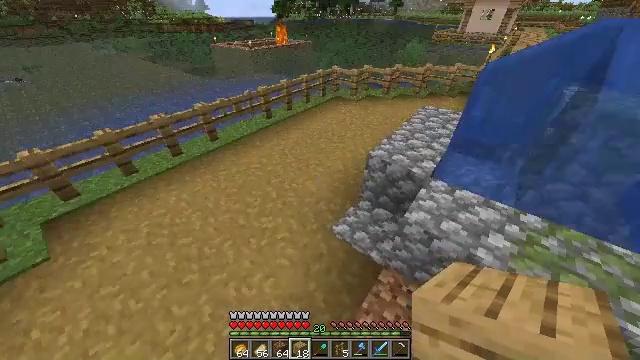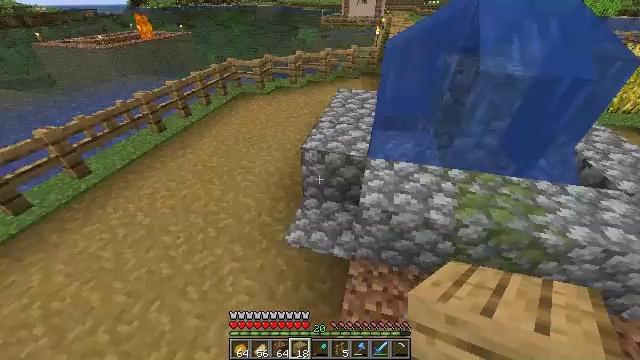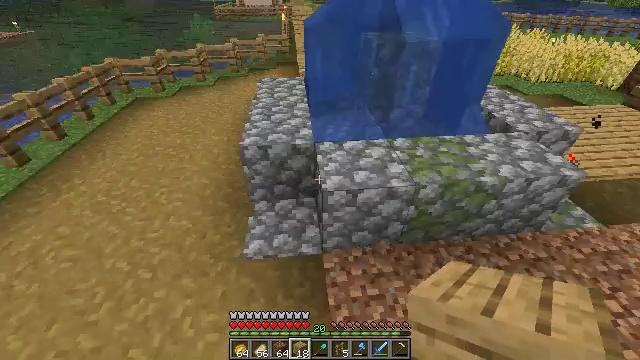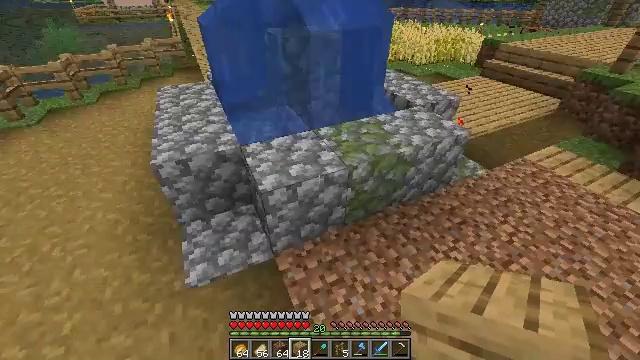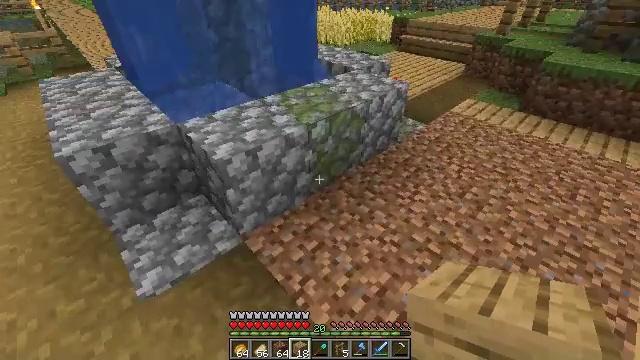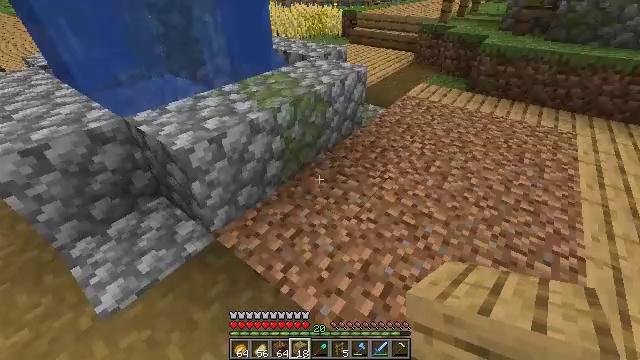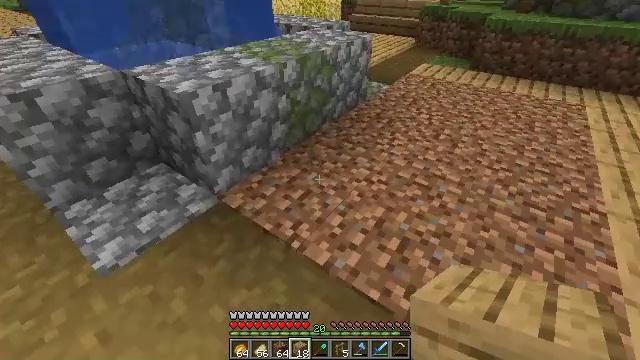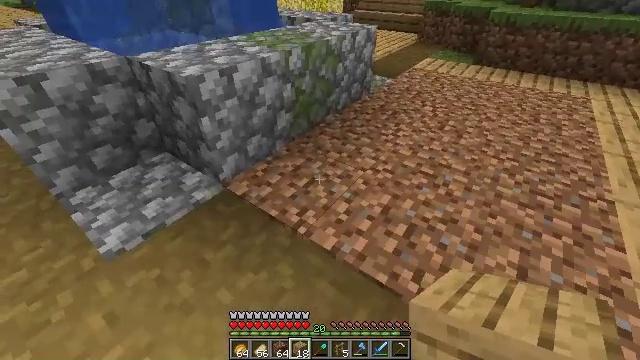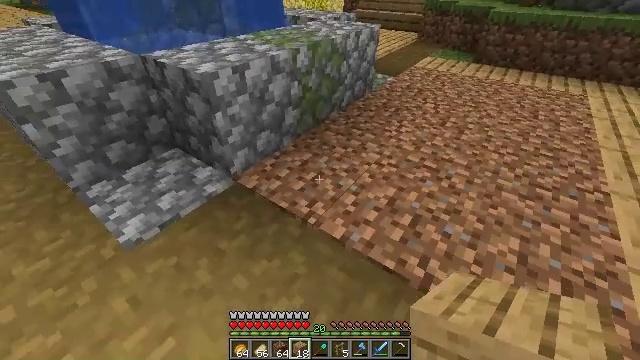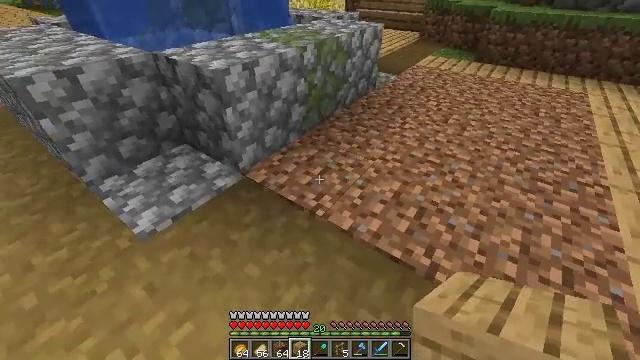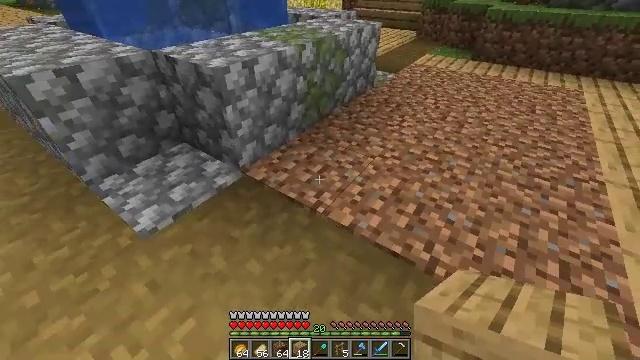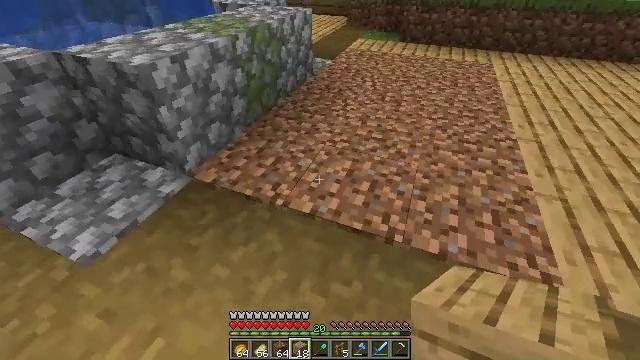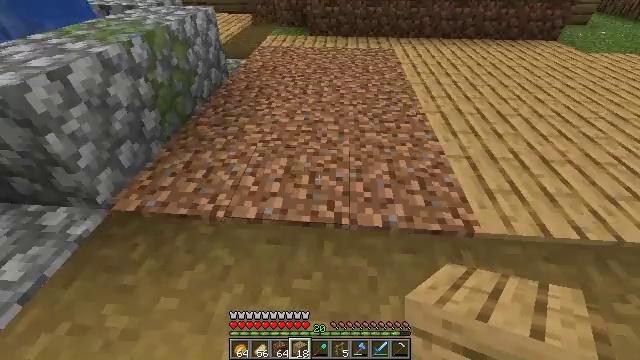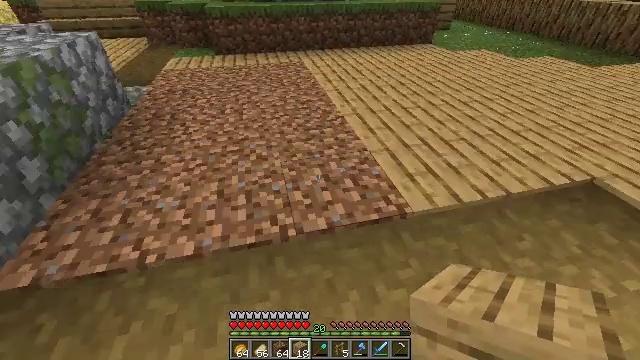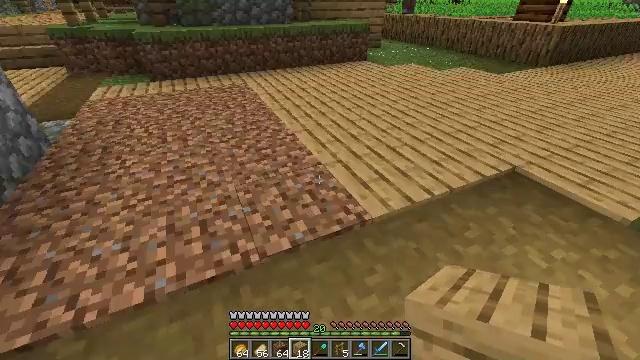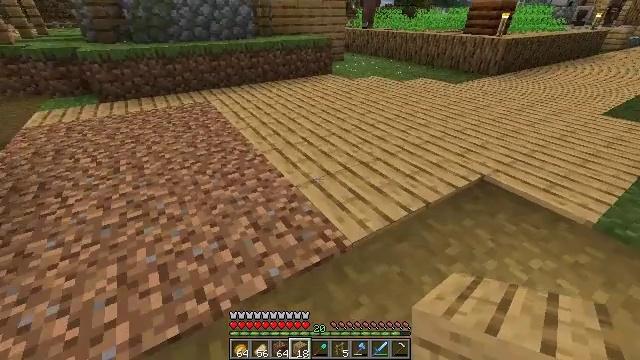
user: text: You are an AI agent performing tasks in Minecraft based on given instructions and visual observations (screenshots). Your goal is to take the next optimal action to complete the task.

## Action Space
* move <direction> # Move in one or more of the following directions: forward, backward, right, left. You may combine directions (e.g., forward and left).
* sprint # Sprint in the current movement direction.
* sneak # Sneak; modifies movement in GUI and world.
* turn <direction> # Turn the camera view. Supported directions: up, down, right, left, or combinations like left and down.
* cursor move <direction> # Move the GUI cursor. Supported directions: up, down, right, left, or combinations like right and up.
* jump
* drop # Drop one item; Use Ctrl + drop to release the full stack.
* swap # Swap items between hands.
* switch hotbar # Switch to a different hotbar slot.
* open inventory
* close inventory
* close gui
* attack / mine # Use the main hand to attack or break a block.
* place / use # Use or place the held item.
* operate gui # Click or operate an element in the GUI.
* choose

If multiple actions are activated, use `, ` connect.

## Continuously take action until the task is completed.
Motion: motion action
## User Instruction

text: Collect dirt by holding left button.
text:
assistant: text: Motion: turn right
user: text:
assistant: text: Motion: turn right
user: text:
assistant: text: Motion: turn right
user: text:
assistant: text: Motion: turn right
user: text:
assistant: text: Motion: turn right
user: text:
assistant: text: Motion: no_op
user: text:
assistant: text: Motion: no_op
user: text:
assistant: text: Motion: no_op
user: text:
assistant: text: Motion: no_op
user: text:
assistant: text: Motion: no_op
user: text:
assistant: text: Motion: turn right and down
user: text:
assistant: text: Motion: turn right
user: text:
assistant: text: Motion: turn right and up
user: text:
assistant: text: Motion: move forward, turn right and up
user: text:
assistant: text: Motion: move forward, turn right and up
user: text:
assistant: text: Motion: move forward, turn right
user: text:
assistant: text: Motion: move forward
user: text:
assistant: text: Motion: move forward, sprint
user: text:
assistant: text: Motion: move forward, sprint
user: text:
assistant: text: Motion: move forward, sprint
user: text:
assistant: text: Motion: move forward, sprint
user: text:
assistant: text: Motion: move forward, sprint
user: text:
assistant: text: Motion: move forward
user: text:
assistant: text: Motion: move forward
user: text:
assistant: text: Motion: move forward, sprint
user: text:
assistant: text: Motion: move forward, sprint, turn right
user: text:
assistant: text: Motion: move forward, sprint, turn right
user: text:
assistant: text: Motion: move forward, sprint, turn right
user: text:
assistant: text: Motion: move forward, sprint, turn right
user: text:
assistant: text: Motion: move forward, turn right